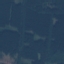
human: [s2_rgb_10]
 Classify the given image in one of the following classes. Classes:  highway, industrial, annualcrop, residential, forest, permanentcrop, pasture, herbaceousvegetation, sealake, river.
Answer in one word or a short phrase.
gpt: Forest